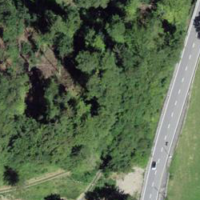
EUNIS habitat code: 43
Species observed at this site:
Pernis apivorus